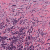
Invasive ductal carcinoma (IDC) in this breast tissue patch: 1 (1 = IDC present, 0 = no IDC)